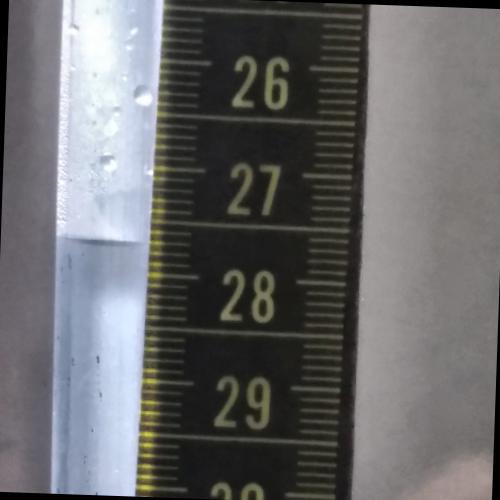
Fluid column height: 27.7 cm